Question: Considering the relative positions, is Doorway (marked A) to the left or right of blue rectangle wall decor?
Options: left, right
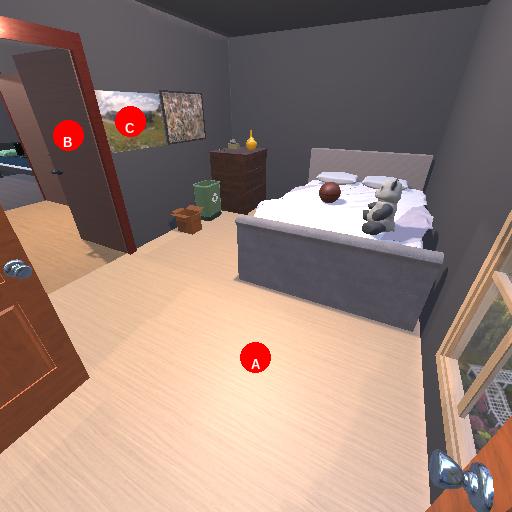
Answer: left